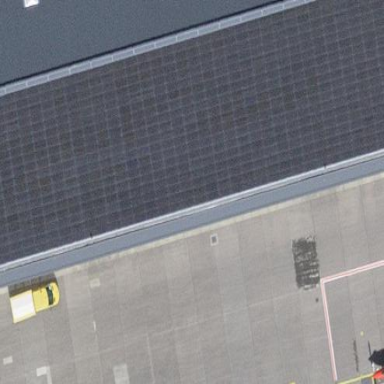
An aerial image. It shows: Solar power generator using photovoltaic method with solar photovoltaic panel types.